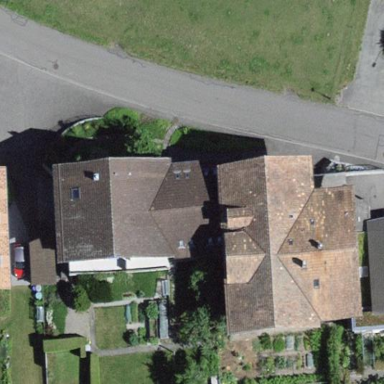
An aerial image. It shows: Residential building.